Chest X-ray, PA view. Patient: 60 years old, sex M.
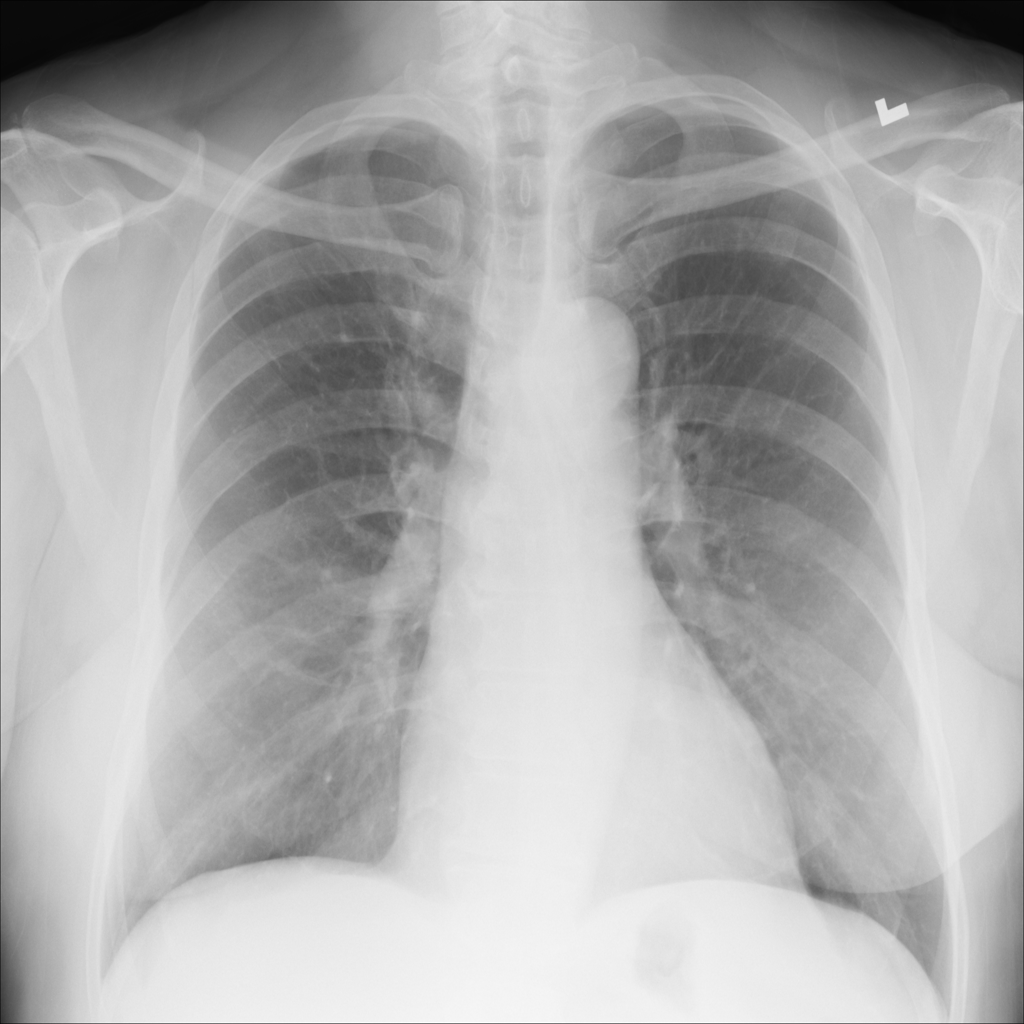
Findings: No Finding